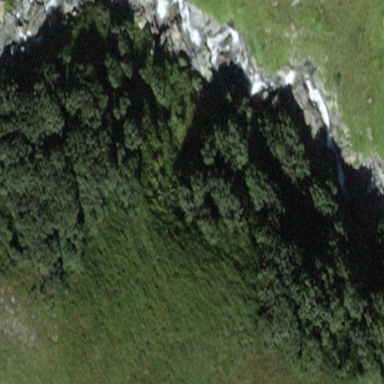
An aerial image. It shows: Beautiful woodland area.